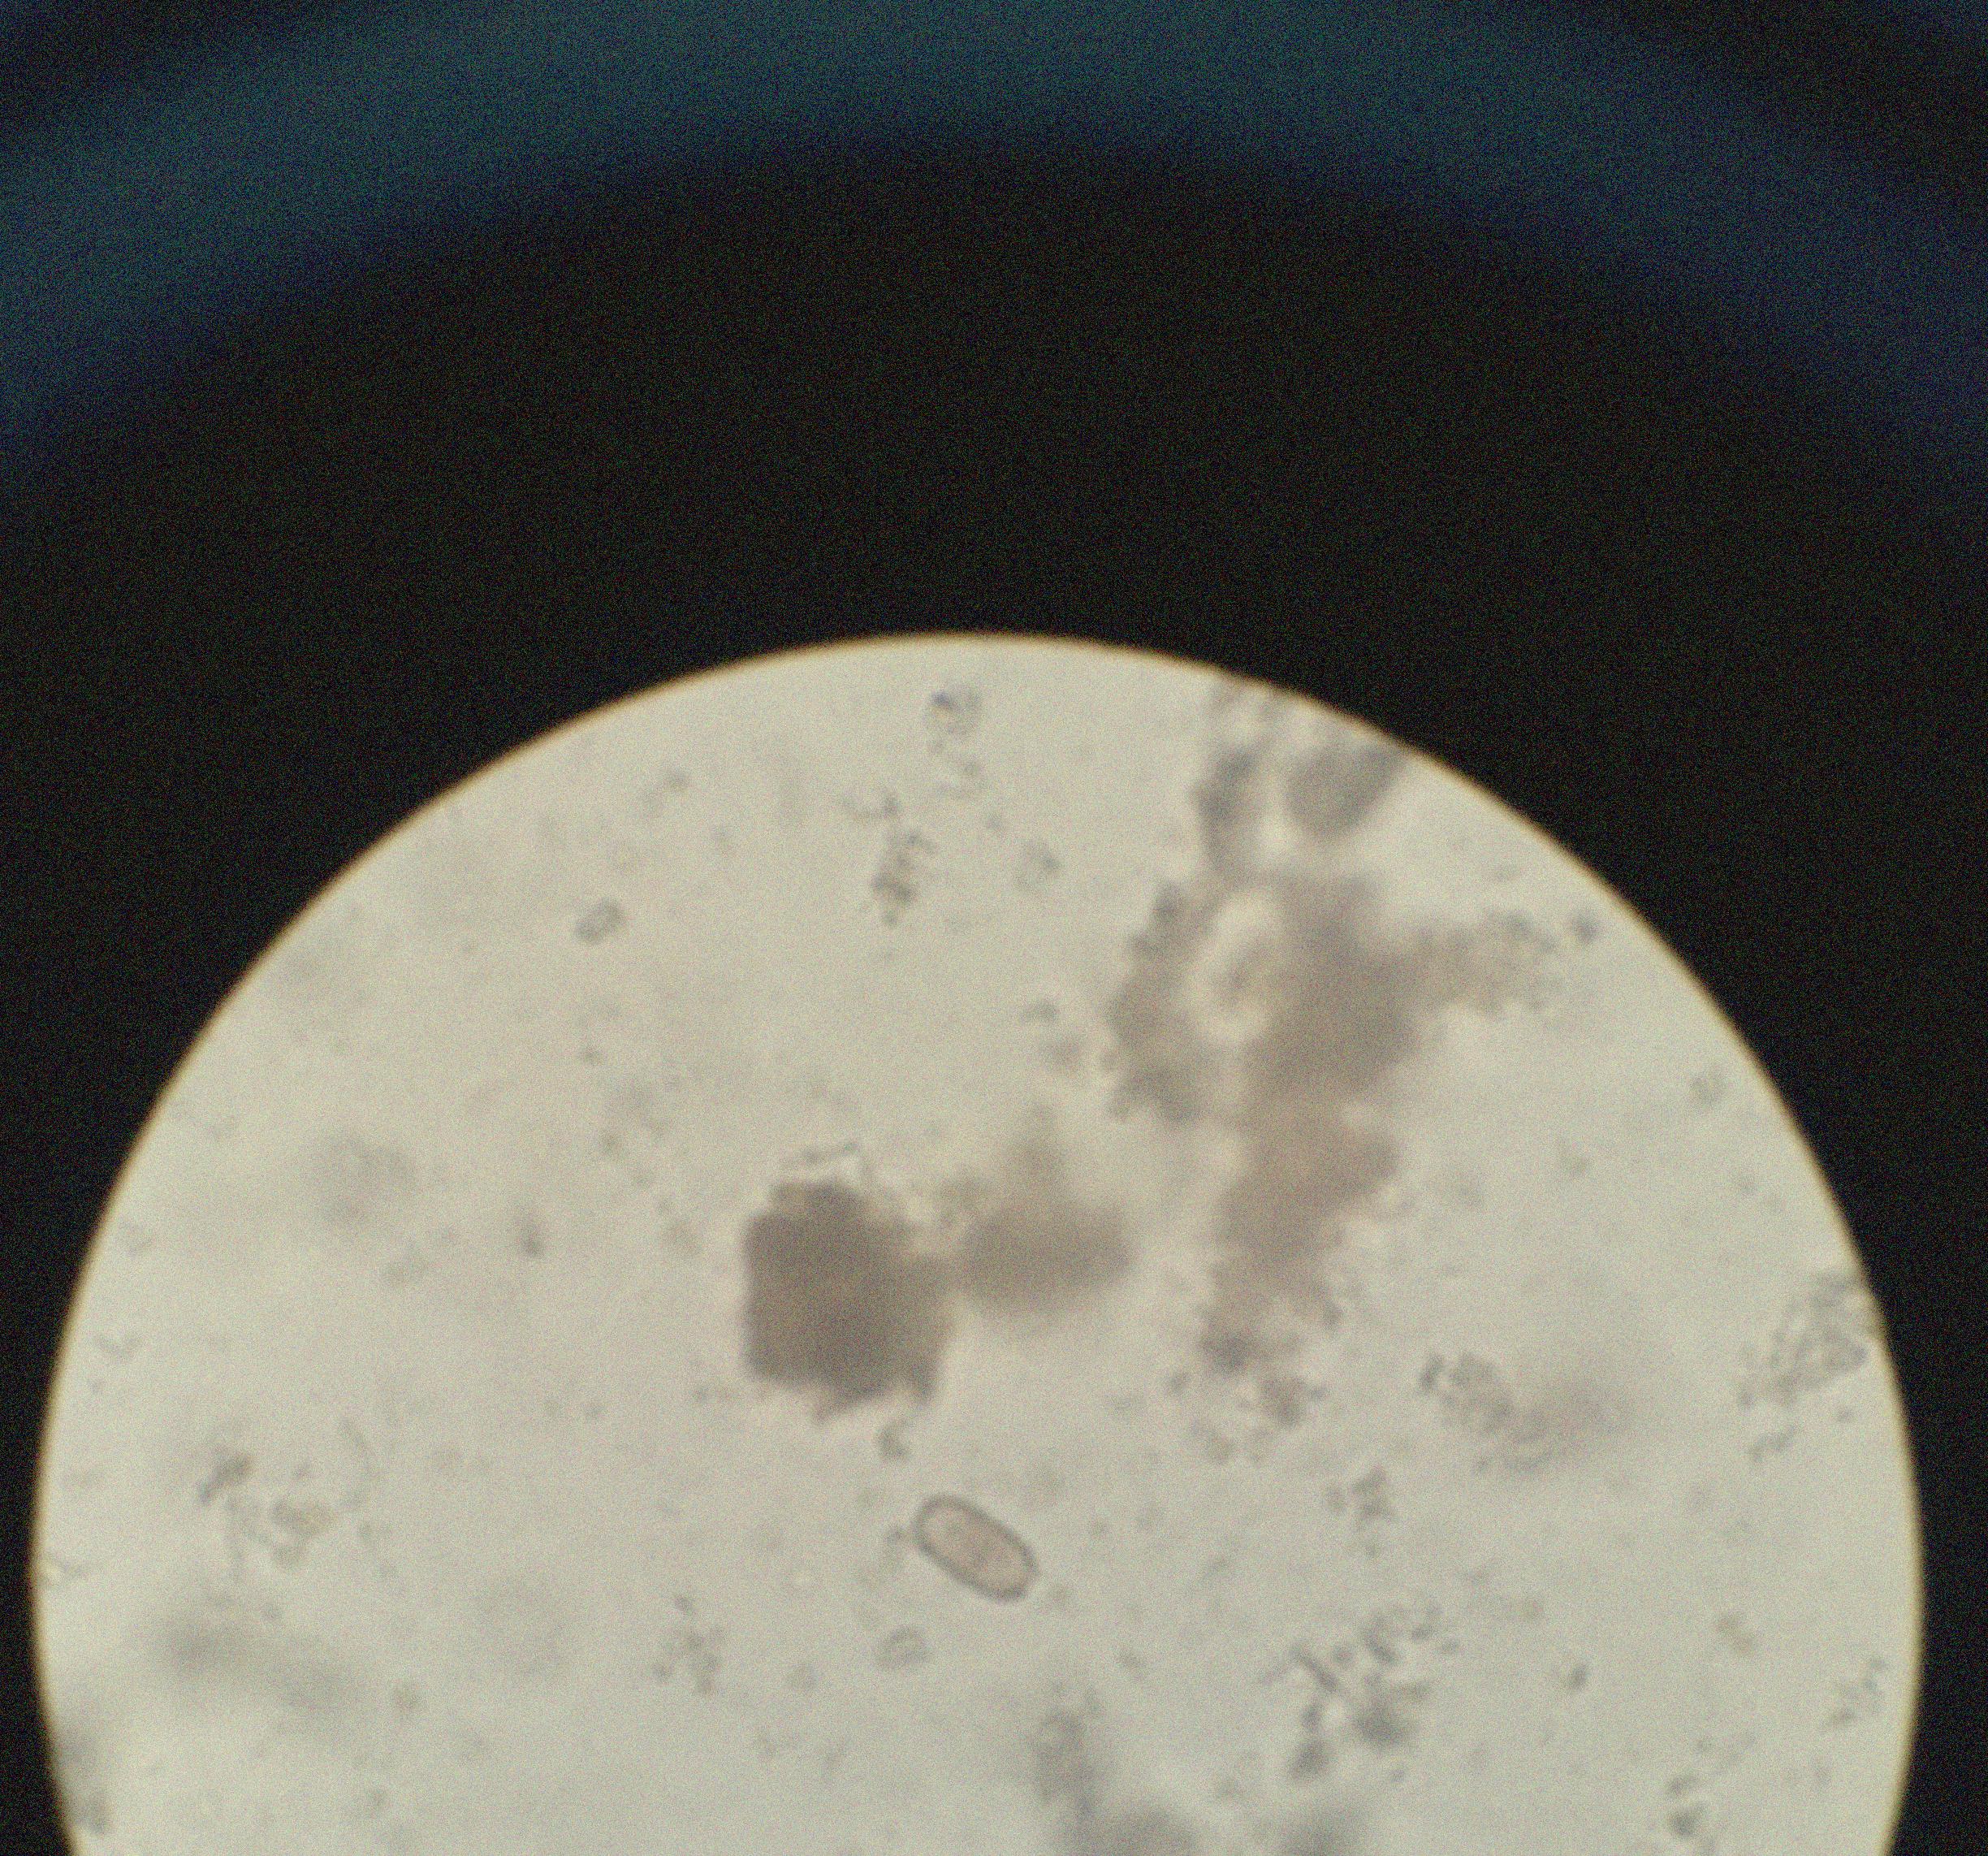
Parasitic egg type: Capillaria philippinensis